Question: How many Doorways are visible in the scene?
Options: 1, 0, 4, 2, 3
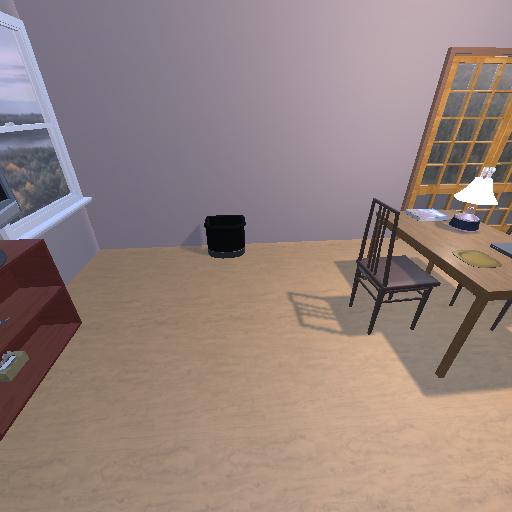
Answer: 1